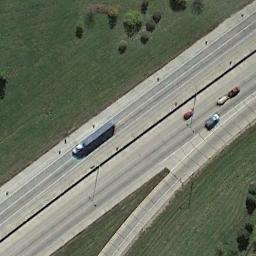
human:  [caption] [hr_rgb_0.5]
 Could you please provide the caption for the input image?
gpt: The freeway goes through the grass with some cars .

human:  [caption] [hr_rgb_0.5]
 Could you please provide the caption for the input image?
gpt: A bifurcated freeway goes through the lawn with some trees and some cars are driving on the freeway .

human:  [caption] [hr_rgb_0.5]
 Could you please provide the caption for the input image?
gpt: There are large green lawns around the freeway and there are several cars on the freeway .

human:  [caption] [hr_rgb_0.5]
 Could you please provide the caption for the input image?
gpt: Different lanes on the highway have different Numbers of cars .

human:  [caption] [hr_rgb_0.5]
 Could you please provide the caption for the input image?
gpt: There are green lawns beside the freeway .